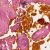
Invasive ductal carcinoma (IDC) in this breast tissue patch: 0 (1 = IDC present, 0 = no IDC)